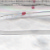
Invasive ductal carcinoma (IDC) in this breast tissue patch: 0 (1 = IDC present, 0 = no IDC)